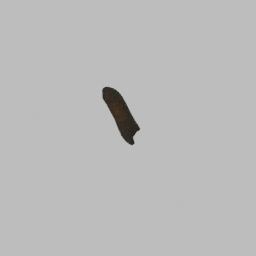
Label: nature